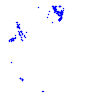
Particle: proton